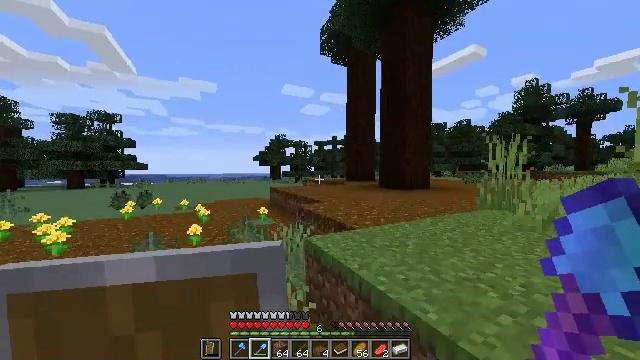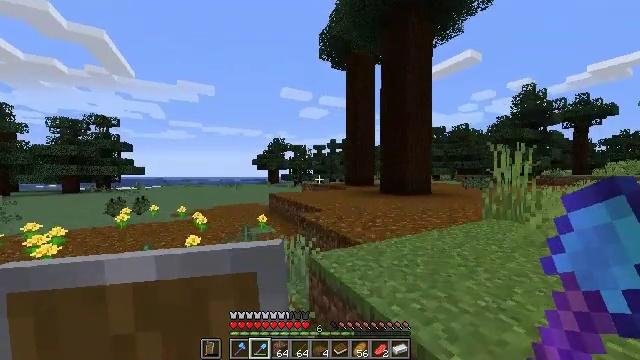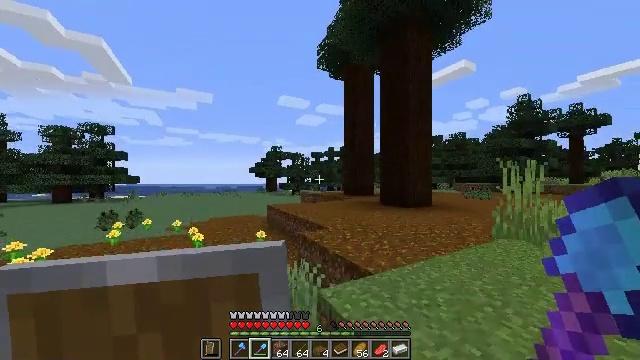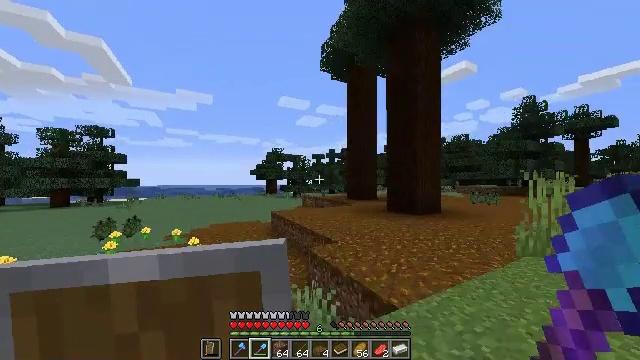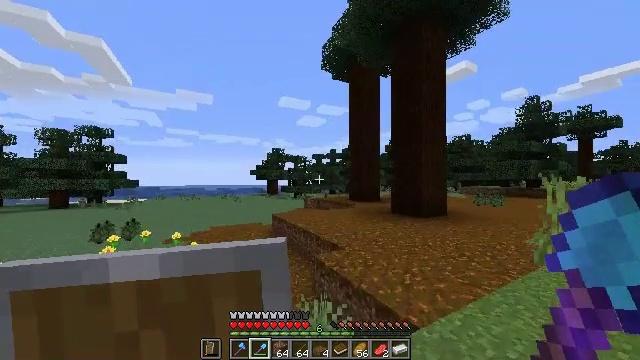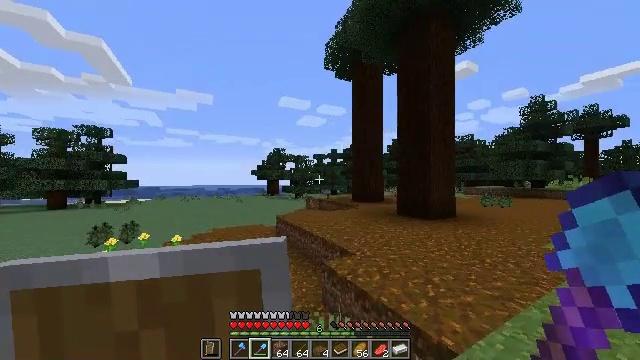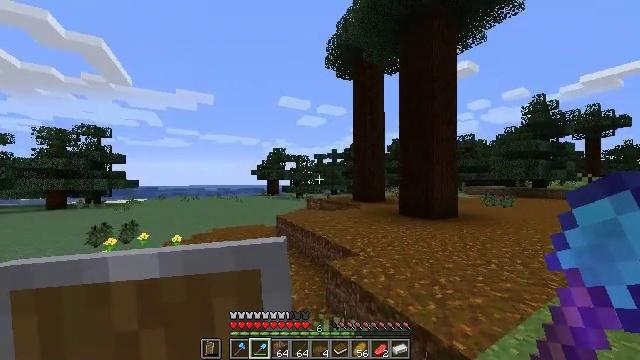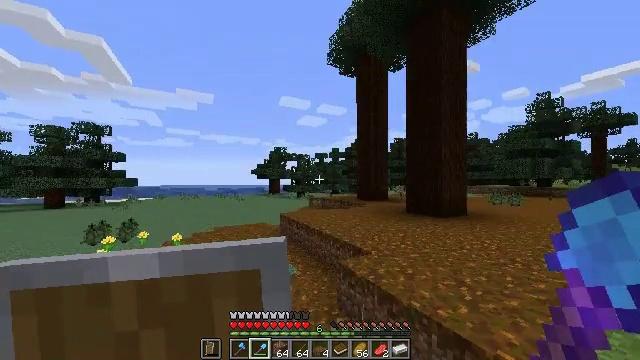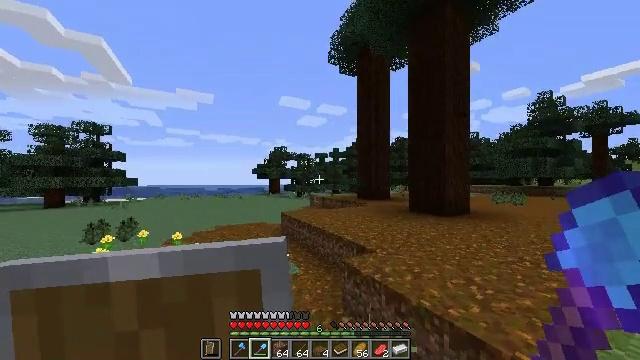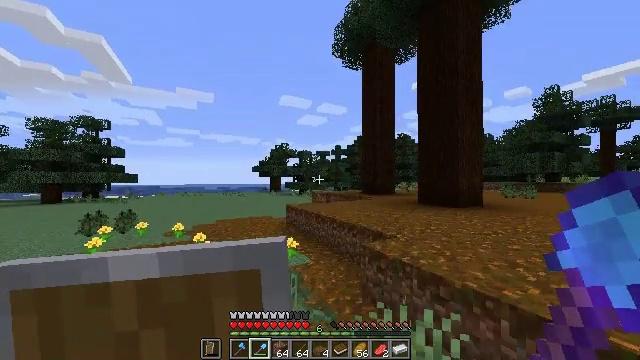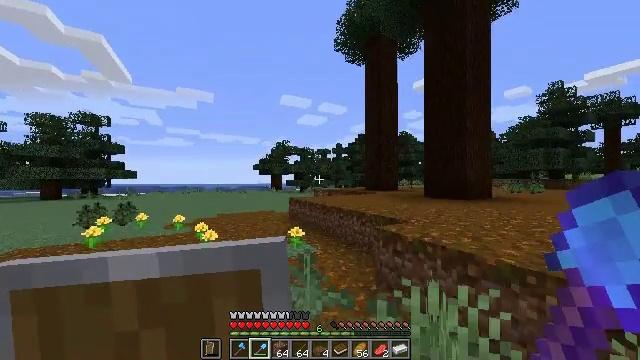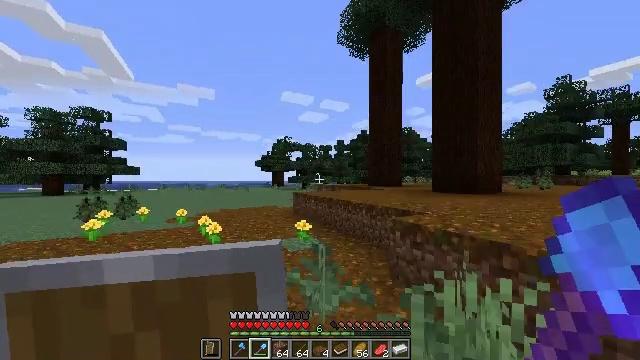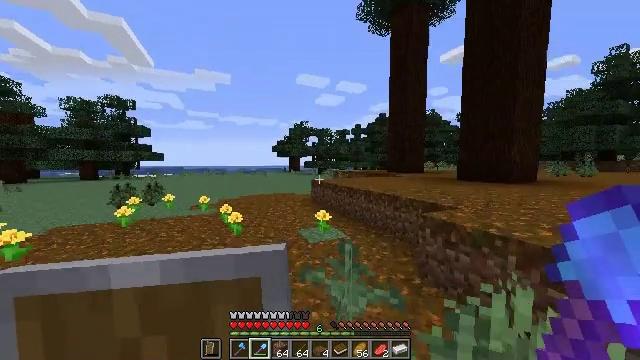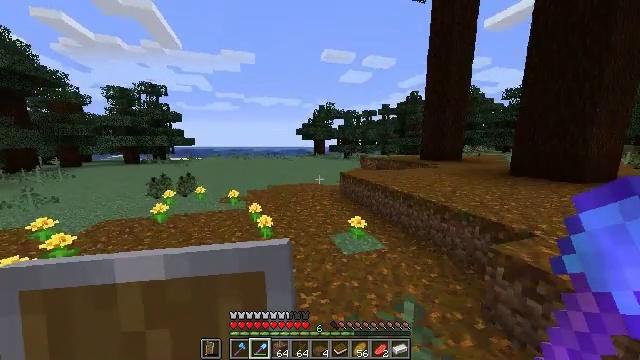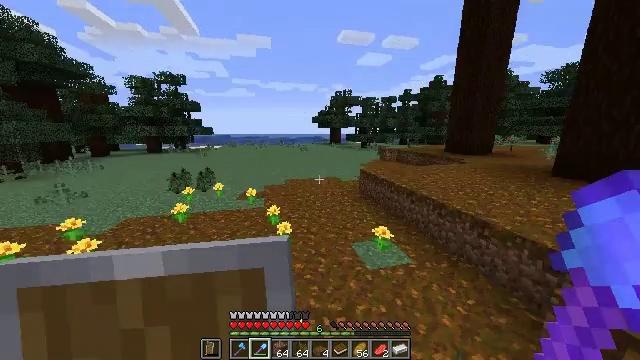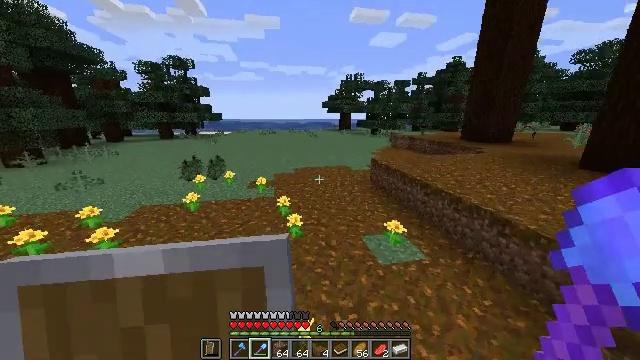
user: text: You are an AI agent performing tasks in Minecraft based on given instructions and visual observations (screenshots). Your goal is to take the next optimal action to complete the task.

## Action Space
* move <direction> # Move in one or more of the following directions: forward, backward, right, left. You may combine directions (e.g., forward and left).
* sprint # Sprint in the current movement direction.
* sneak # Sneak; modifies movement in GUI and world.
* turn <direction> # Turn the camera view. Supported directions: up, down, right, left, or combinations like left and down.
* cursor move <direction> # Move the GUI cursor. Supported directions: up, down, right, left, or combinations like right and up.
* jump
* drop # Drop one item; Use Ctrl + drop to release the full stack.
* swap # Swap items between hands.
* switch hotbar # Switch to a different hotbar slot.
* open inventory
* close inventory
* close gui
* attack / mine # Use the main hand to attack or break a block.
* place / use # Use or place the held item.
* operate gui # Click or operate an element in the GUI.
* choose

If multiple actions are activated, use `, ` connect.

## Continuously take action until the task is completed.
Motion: motion action
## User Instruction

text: Mine the podzol from the ground.
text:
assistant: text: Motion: move forward and move left, jump
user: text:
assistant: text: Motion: move forward and move left, turn up, jump
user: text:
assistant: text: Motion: move forward and move left, jump
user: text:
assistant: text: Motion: move forward and move left, jump
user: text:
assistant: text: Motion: move forward and move left, jump
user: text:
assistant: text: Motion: move forward and move left, jump
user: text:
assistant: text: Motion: move forward and move left, jump
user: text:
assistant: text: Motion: move forward and move left, jump
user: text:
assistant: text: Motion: move forward and move left, jump
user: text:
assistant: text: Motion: move forward and move left, jump
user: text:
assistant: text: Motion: move forward and move left, jump
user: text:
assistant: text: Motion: move forward and move left, turn left and down, jump
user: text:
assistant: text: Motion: move forward and move left, turn left and down, jump
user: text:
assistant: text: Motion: move forward and move left, turn left and down, jump
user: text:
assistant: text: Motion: move forward and move left, turn left and down, jump
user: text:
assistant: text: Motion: move forward and move left, turn left and down, jump
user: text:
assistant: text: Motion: move forward and move left, jump
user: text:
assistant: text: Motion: move forward and move left, turn down, jump
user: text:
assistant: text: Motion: move forward and move left, turn left, jump
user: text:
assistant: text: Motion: move forward, turn left and down, jump
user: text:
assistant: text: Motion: move forward, turn left, jump
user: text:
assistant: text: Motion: move forward, turn left, jump
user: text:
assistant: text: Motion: move forward, turn left, jump
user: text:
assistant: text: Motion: move forward, turn left and up, jump
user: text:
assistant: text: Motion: move forward, turn left, jump
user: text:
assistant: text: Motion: move forward, jump
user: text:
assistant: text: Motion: move forward, jump
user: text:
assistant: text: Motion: move forward, jump
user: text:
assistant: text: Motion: move forward, turn right and up, jump
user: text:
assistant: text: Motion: move forward, turn right and up, jump